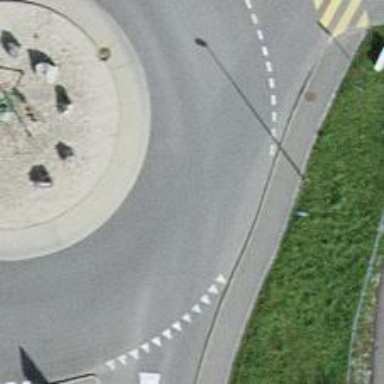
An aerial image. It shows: Tertiary road leading to roundabout junction.